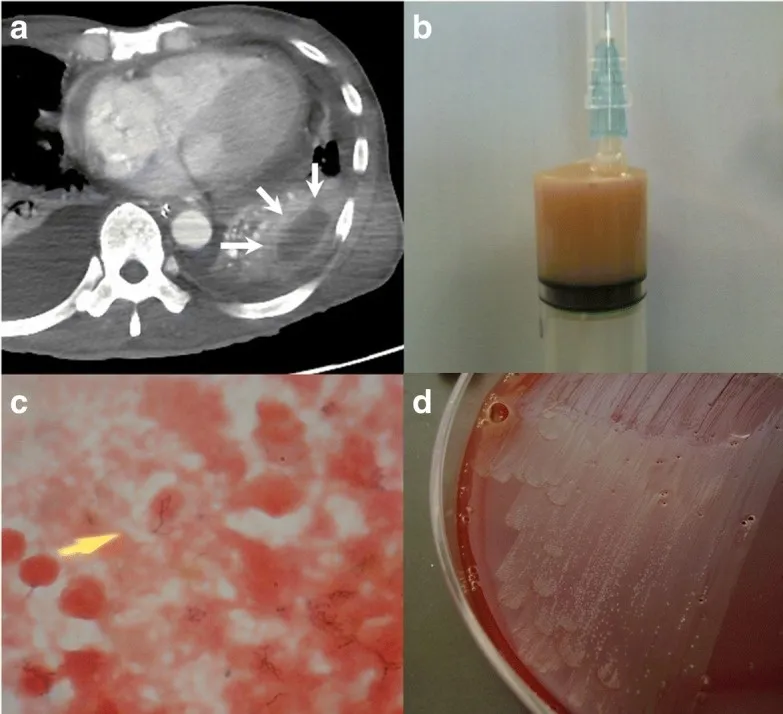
A; The chest CT with enhancement on the 9th day showed a thick-walled cavitary lesion containing water density in the left lower lobe (white arrows) and a small amount of pericardial effusion; b Purulent fluid obtained by ultrasound-guided pneumocentesis of the cavitary lesion in the left lower lobe; c Gram stain of the fluid showed Gram-positive filamentous rods; d Cultures from the fluid grew Actinomyces species.
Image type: radiology (ct)